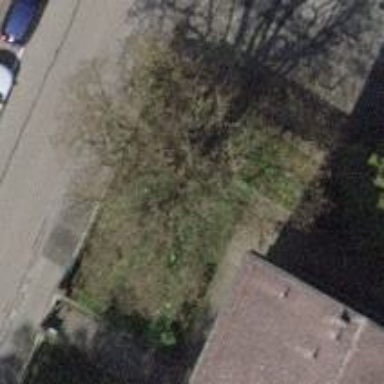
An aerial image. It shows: Garden with deciduous broadleaved trees.